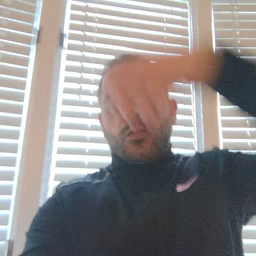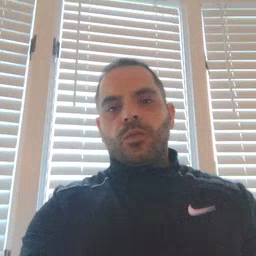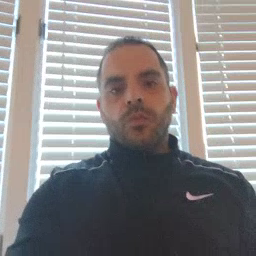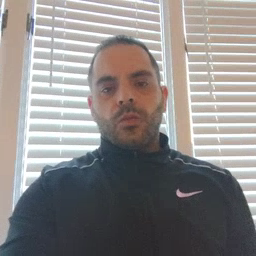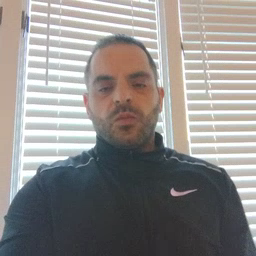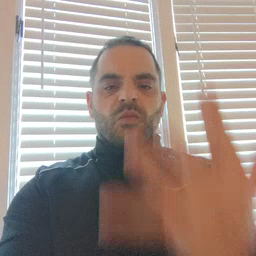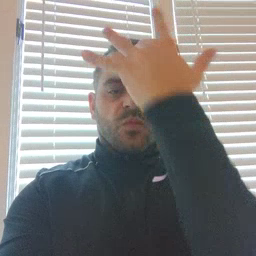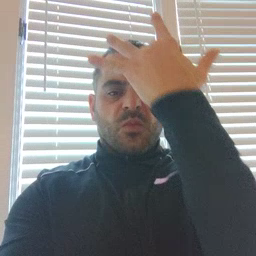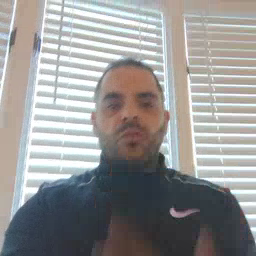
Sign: sick